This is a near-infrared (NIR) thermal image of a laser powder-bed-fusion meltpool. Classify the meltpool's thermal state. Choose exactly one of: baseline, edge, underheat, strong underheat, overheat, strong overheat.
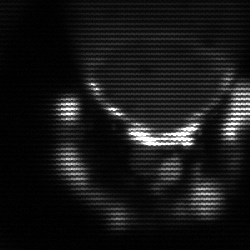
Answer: edge